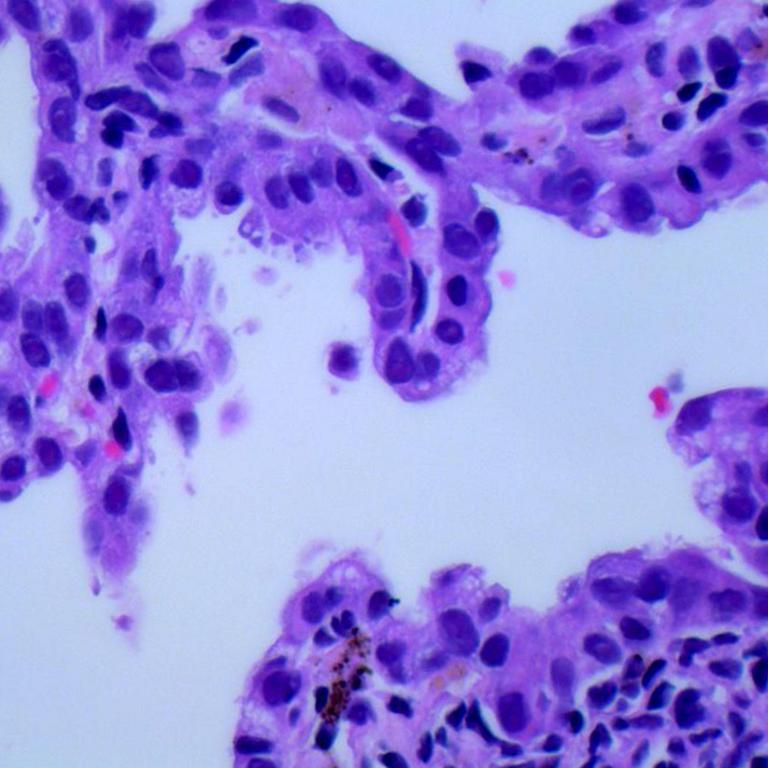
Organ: lung
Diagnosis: adenocarcinomas